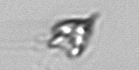
Label: Pyramimonas_longicauda